Interaction volume radius: 5 \u00c5
Interaction volume height: 40 \u00c5
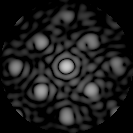
Disorder parameter: 0.2056